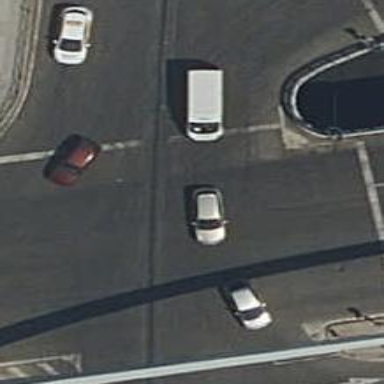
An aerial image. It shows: Road with traffic signals.